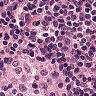
Metastatic tissue present: no